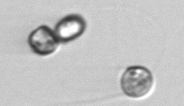
Label: Thalassiosira_sp_aff_mala